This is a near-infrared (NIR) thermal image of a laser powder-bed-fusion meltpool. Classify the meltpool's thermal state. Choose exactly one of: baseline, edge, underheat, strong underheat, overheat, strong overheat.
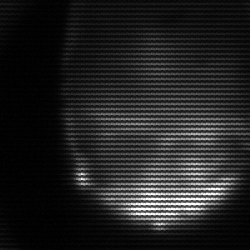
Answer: edge